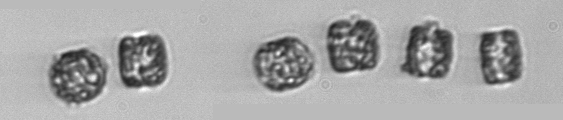
Label: Thalassiosira